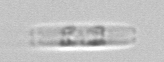
Label: pennate